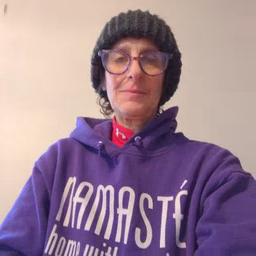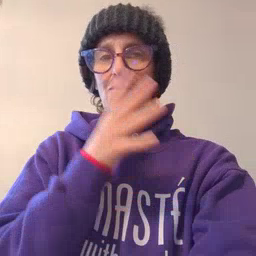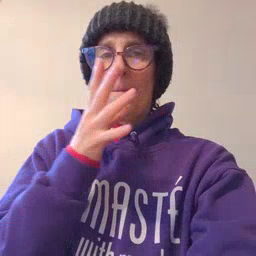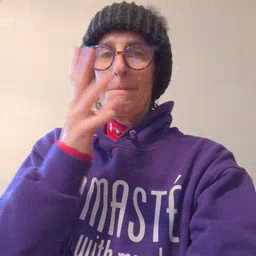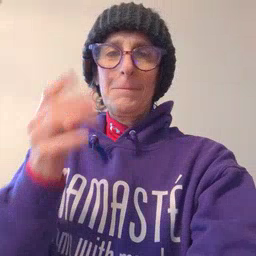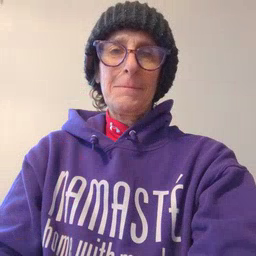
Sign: farm